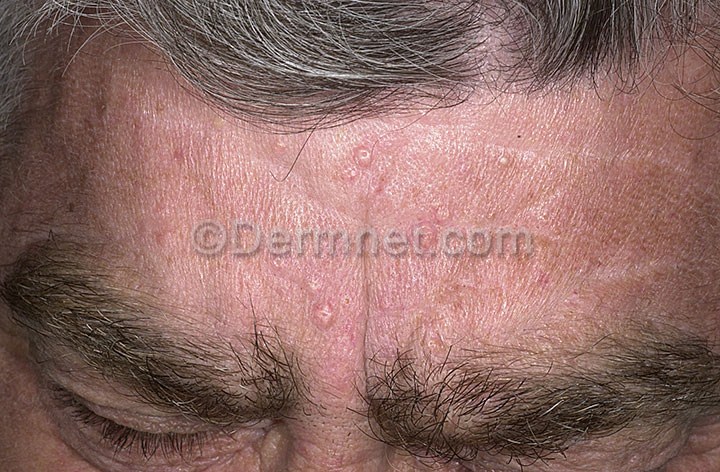
Disease: Seborrheic Keratoses and other Benign Tumors